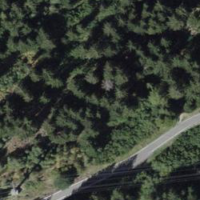
EUNIS habitat code: 44
Species observed at this site:
Cupido minimus
Cyaniris semiargus
Aporia crataegi
Erebia alberganus